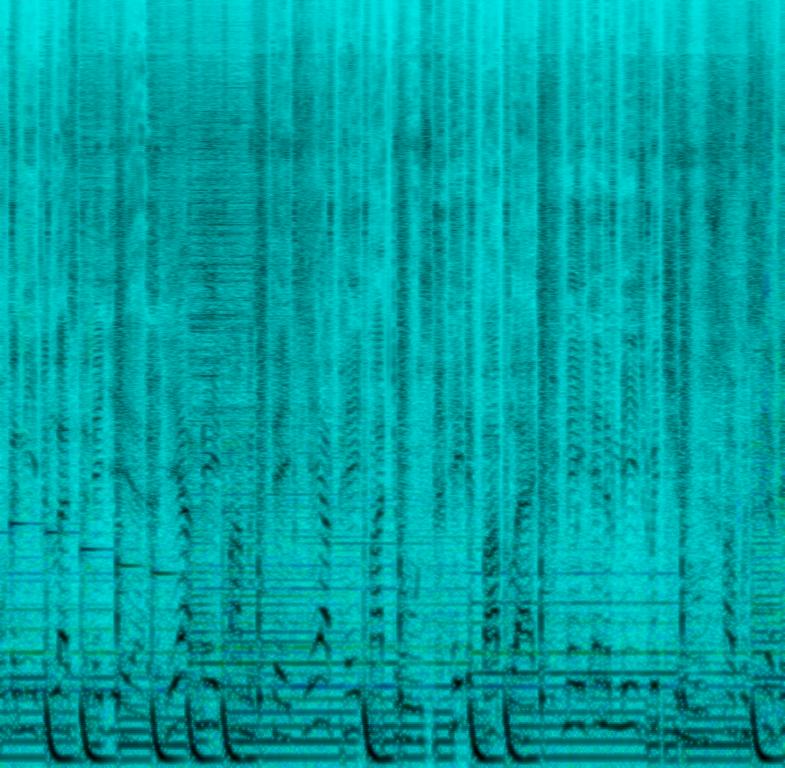
A male vocalist sings this passionate Rap. The tempo is medium with steady drumming, keyboard harmony, amplified piano accompaniment, and  groovy bass lines . The song is emotional, intense, persuasive, intense and has a catchy groove. This song is contemporary Rap/Hip-Hop.